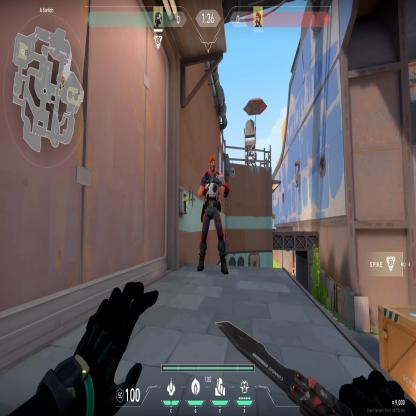
Label: enemy